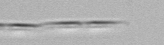
Label: Pseudo-nitzschia